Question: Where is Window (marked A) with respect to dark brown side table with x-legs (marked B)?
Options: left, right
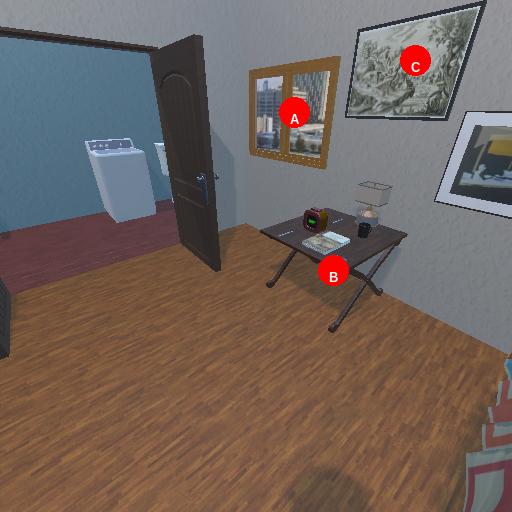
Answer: left